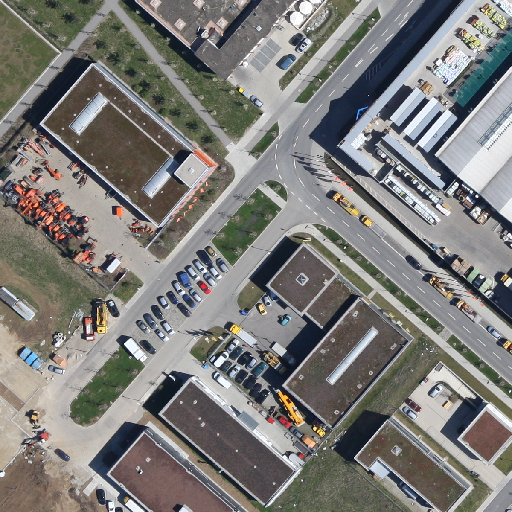
Referring expression: long truck in the parking area